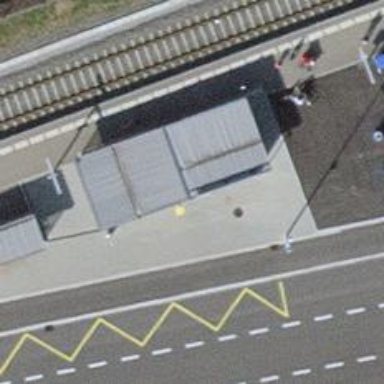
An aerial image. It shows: Halt on the railway.